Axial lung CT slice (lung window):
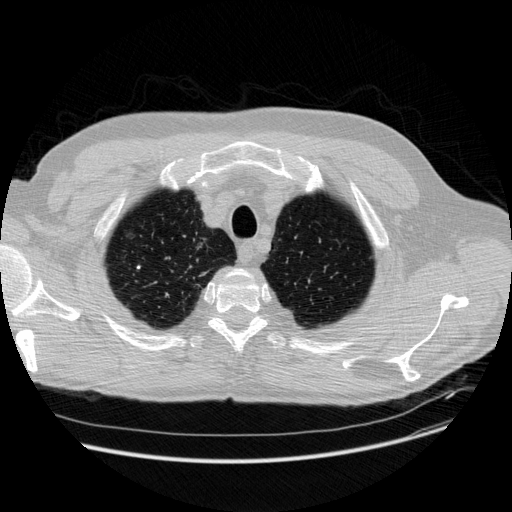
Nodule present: no